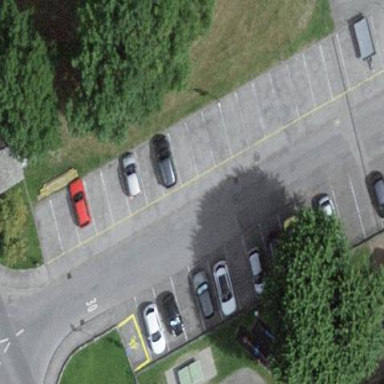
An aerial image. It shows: Parking area with surface.